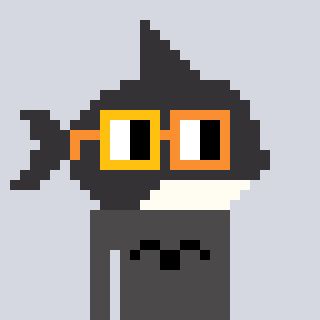
a pixel art character with square yellow and orange glasses, a orca-shaped head and a grayscale-colored body on a cool background